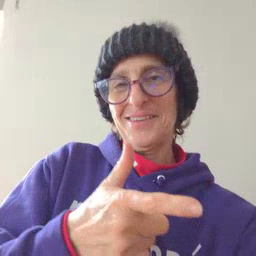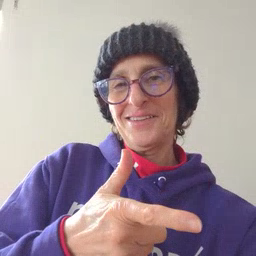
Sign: brother